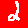
Digit: 2